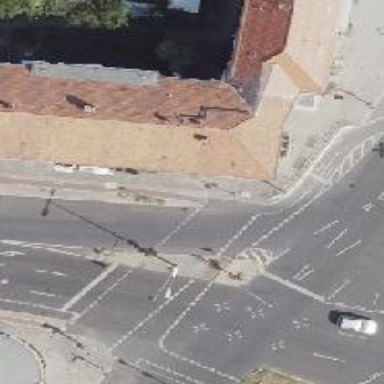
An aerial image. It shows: Traffic island located on footway.